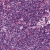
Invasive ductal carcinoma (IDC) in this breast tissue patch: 1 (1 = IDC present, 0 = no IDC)